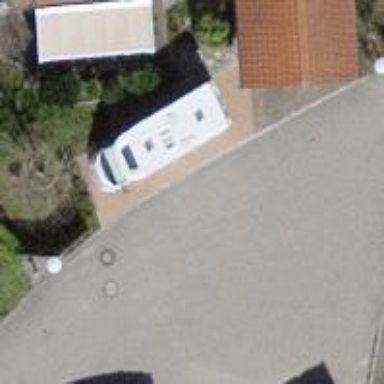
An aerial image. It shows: Turning circle on the road.